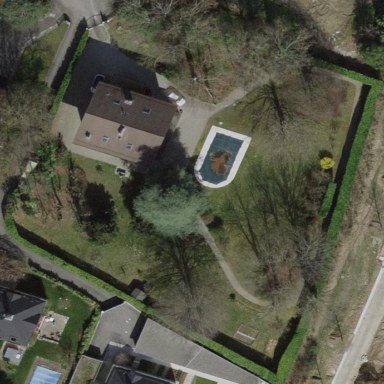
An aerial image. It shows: Garden enclosed by fence.